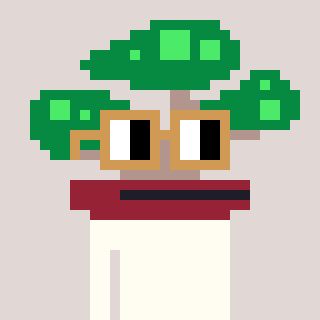
a pixel art character with square brown glasses, a bonsai-shaped head and a grayscale-colored body on a warm background